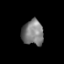
Tissue: prostate
Cell type: T cells
Senescence score: 0.6853
Nuclear area (px): 529
Mean DAPI intensity: 126.278